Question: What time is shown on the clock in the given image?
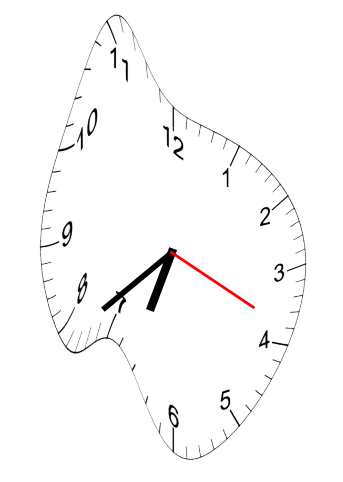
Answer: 06:38:19